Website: bh-photo
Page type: address-validator
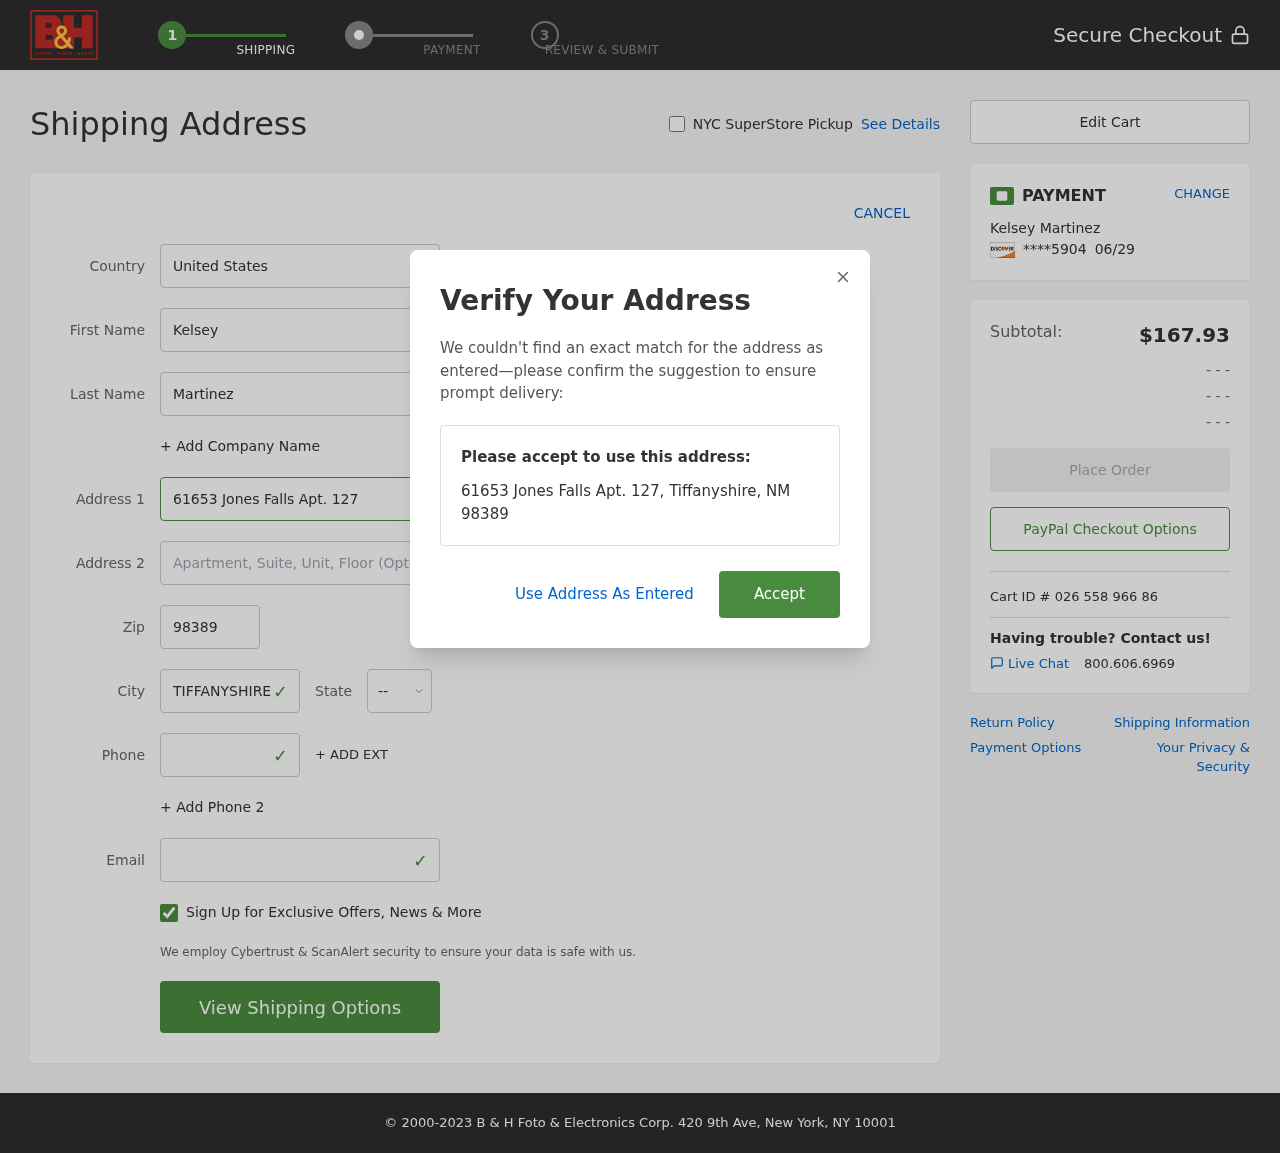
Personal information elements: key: PII_CARD_EXPIRY
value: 06/29
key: PII_CARD_LAST4
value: ****5904
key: PII_CITY
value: Tiffanyshire
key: PII_COUNTRY
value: United States
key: PII_EMAIL
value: kmartinez@hotmail.com
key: PII_FIRSTNAME
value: Kelsey
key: PII_FULLNAME
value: Kelsey Martinez
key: PII_LASTNAME
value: Martinez
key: PII_PHONE
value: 9388304452
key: PII_POSTCODE
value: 98389
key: PII_STATE_ABBR
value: NM
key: PII_STREET
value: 61653 Jones Falls Apt. 127
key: PII_CITY_STATE_ZIP
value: Tiffanyshire, NM 98389
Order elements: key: ORDER_SUBTOTAL
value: $167.93
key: ORDER_ID
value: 026 558 966 86